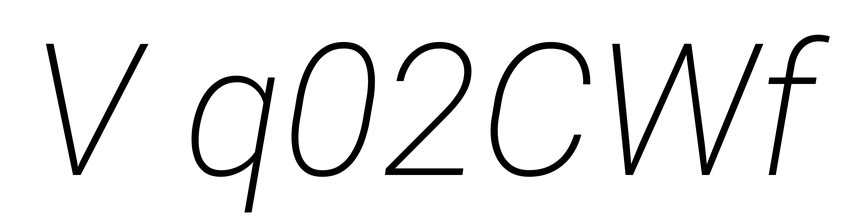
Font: Roboto-Italic_ExtraLight_Italic